Interaction volume radius: 5 \u00c5
Interaction volume height: 10 \u00c5
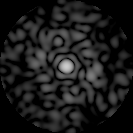
Disorder parameter: 0.8549